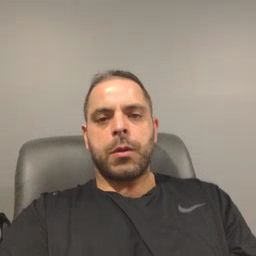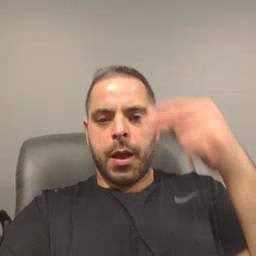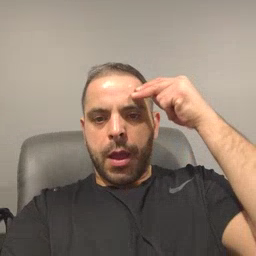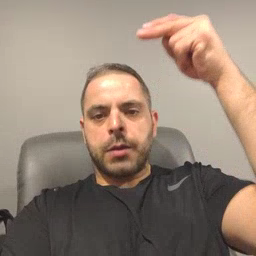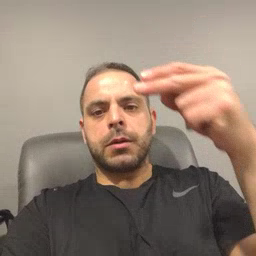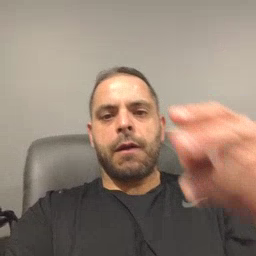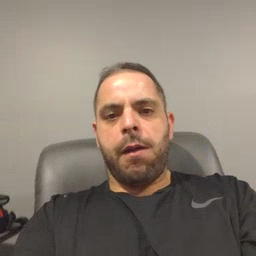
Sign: high